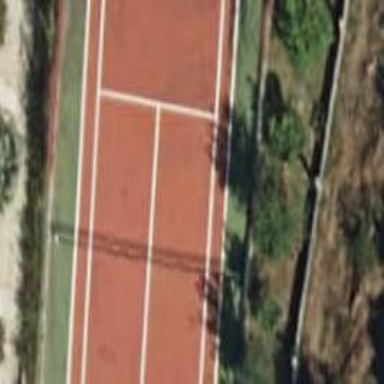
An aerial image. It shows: Tennis court on pitch designated for leisure land.